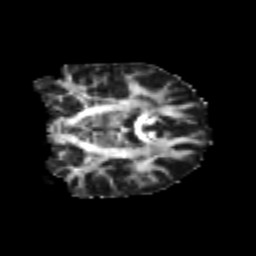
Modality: FA
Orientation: coronal
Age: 23
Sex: male
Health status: healthy